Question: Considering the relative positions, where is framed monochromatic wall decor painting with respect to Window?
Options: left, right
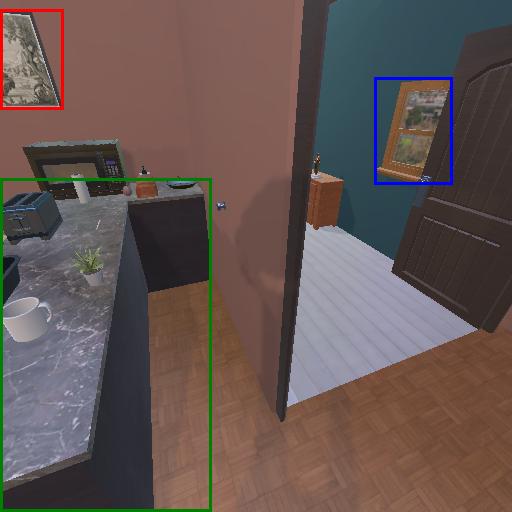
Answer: left